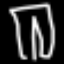
Label: pants